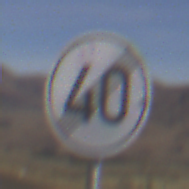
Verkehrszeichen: EndeGeschwindigkeit40
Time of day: Midday
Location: Outdoor (Nature)
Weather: Clear
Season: NotSpecified
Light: Natural